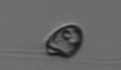
Label: flagellate_morphotype1